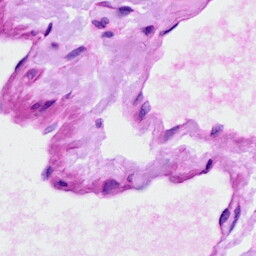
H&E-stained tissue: Ovarian